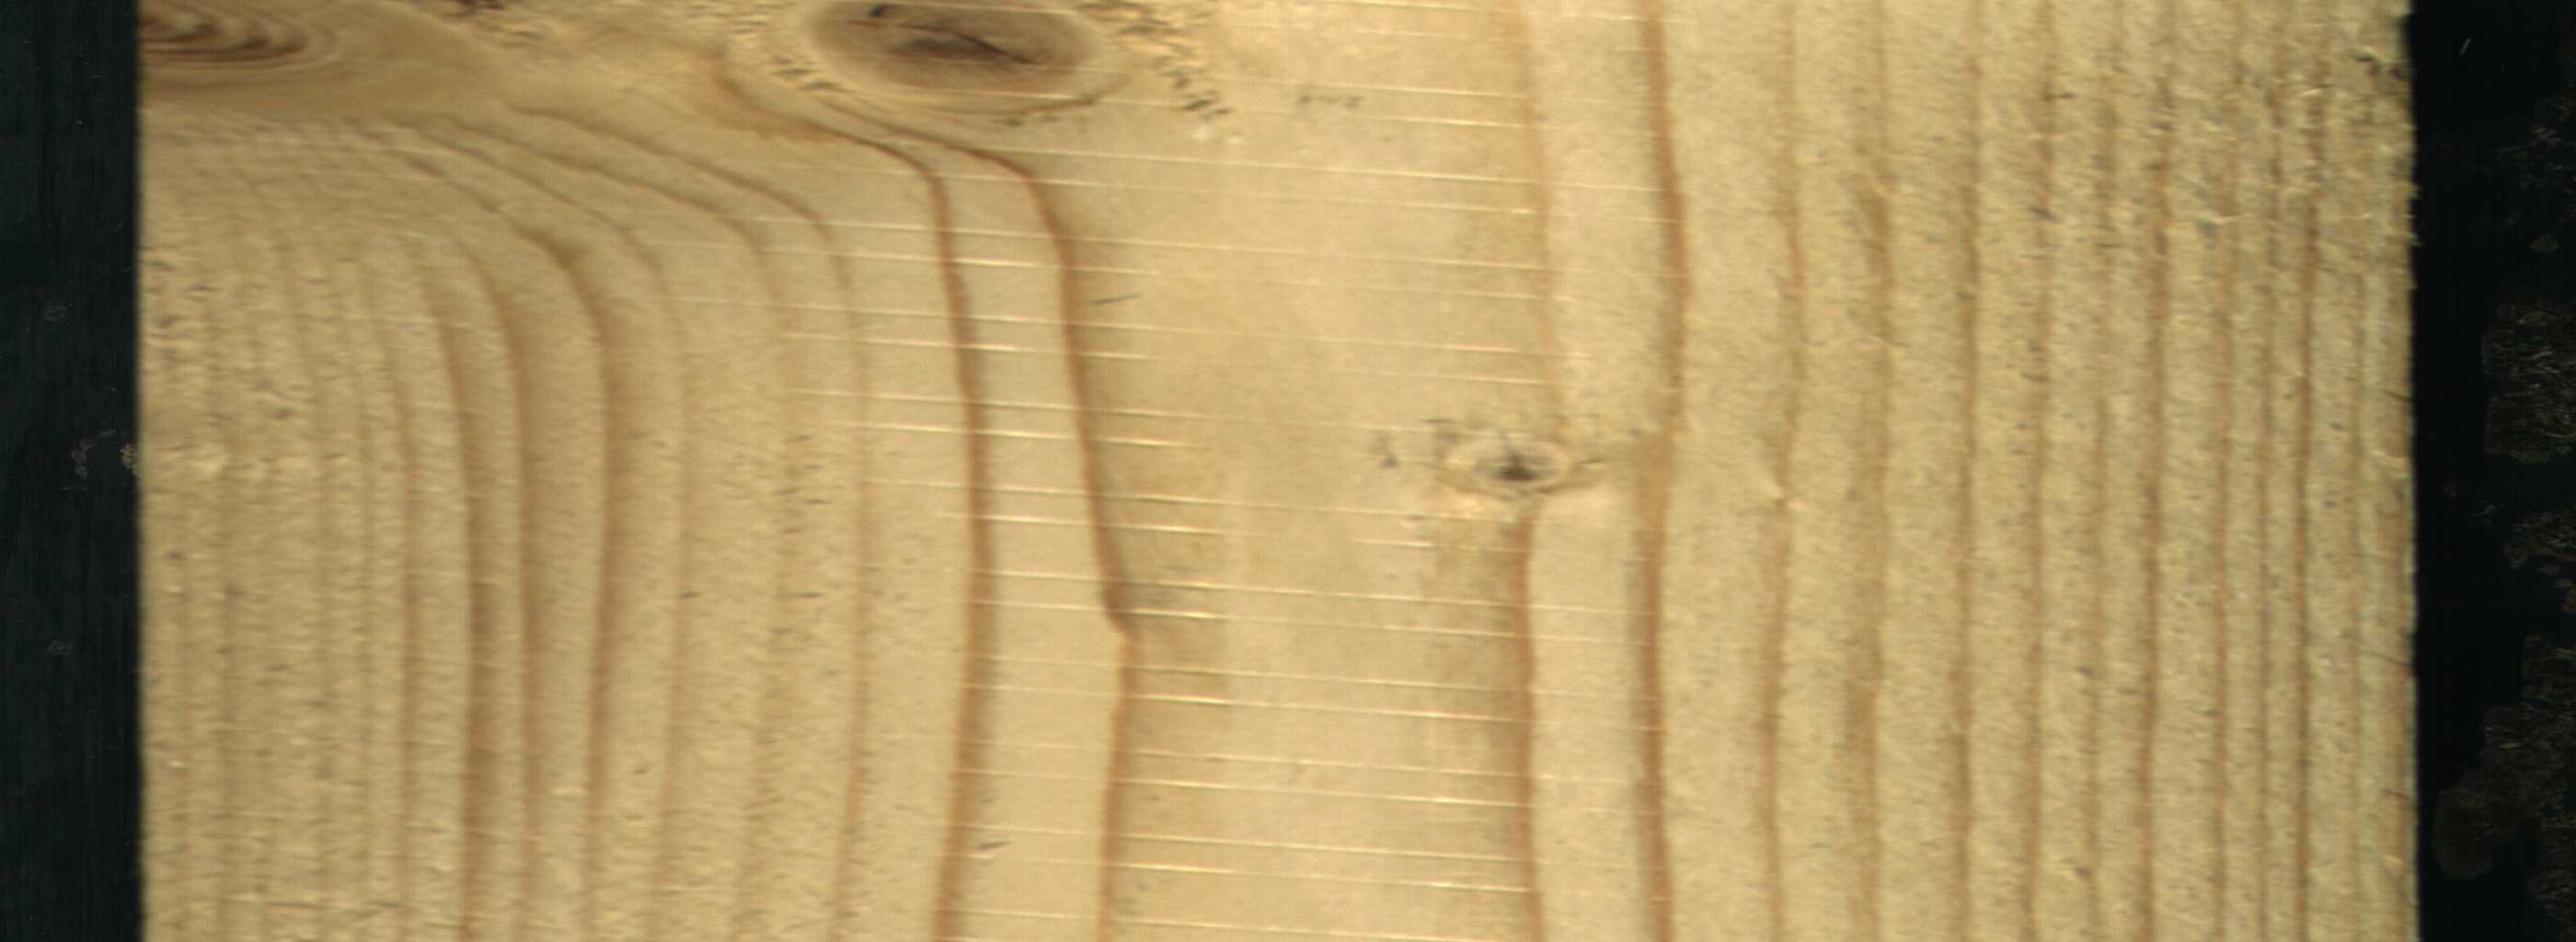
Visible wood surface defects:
knot_with_crack
Live_Knot
Live_Knot